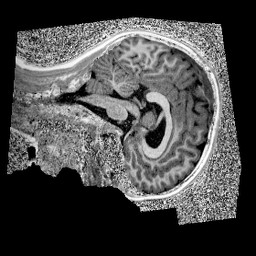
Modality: UNIT1
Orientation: sagittal
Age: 9
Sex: male
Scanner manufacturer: siemens
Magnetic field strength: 3 T
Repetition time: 4 s
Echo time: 0.00299 s